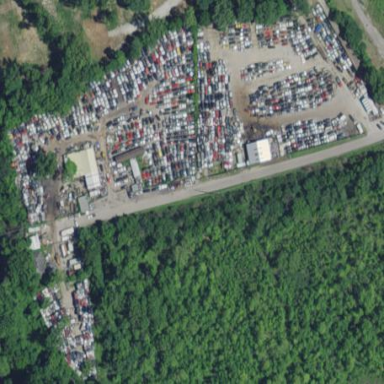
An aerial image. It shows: Scrap yard located in industrial area.